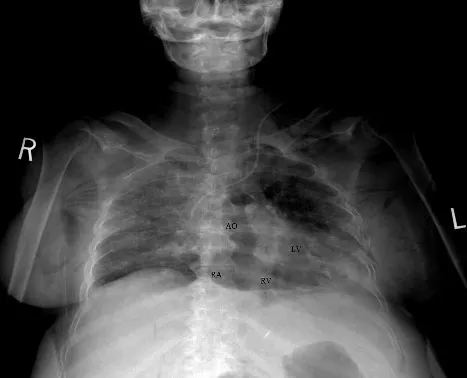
Lodox anterior-posterior view: there is intravascular and intracardiac air in the aorta (AO), right atrium (RA), right ventricle (RV) and left ventricle (LV).
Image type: radiology (x_ray)